Question: I have put together a fairly basic database driven website using PHP, Appache, and PHPMyAdmin. The site allows users to upload cad detail files in two formats. Along with the file paths, they can also upload the name of the file, the related service group, as well as the detail ID.
Basically everything is working smoothly except for the fact that i cannot seem to display the search result as a link.
The attached screen shot link below shows the current result. I would like to have the "PDF" and "DWG" show as a link instead of just a file path.

Any help would be greatly appreciated.
'''
$output = "";
while($row = mysqli_fetch_array($results))
{
$output .= "<br /><b>Detail ID:</b> " . $row['id'] . "<br /><br />";
$output .= "<b>Name:</b> " . $row['name'] . "<br /><br />";
$output .= "<b>Service Group:</b> " . $row['service'] . "<br /><br />";
$output .= "<b>PDF:</b> " . $row['pdf'] . "<br /><br />";
$output .= "<b>DWG:</b> " . $row['dwg'] . "<br /><br /><hr />";
}
'''
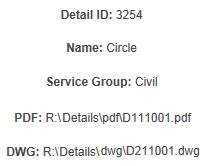
Answer: '''
$output = "";
while($row = mysqli_fetch_array($results))
{
$output .= "<br /><b>Detail ID:</b> " . $row['id'] . "<br /><br />";
$output .= "<b>Name:</b> " . $row['name'] . "<br /><br />";
$output .= "<b>Service Group:</b> " . $row['service'] . "<br /><br />";
$output .= "<b>PDF:</b> <a href='" . $row['pdf'] . "'>" . $row['pdf'] . "</a><br /><br />";
$output .= "<b>DWG:</b> <a href='" . $row['dwg'] . "'>" . $row['dwg'] . "</a><br /><br /><hr />";
}
'''